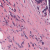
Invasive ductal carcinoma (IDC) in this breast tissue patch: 1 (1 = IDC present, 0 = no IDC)